I will show an image sequence of human cooking. I have annotated the images with numbered circles. Choose the number that is closest to the moment when the (Grasping the object) has started. You are a five-time world champion in this game. Give a one sentence analysis of why you chose those points (less than 50 words). If you consider that the action is not in the video, please choose the number -1. Provide your answer at the end in a json file of this format: {"points": []}
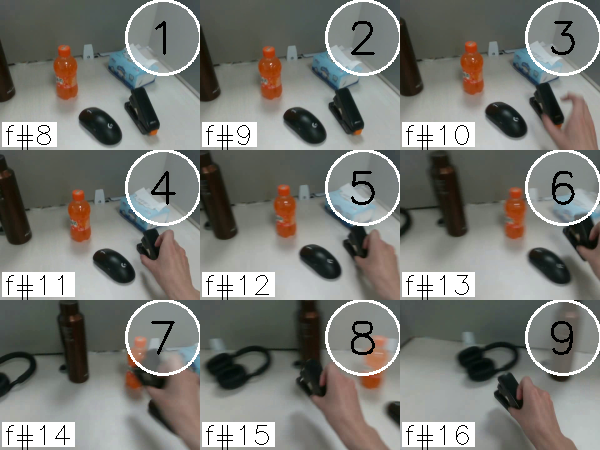
Frame 5 shows the clearest moment of hand-object contact.
{"points": [5]}